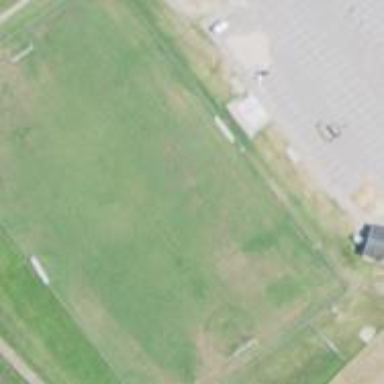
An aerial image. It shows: Soccer pitch for outdoor sports and leisure activities.